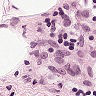
Metastatic tissue present: no